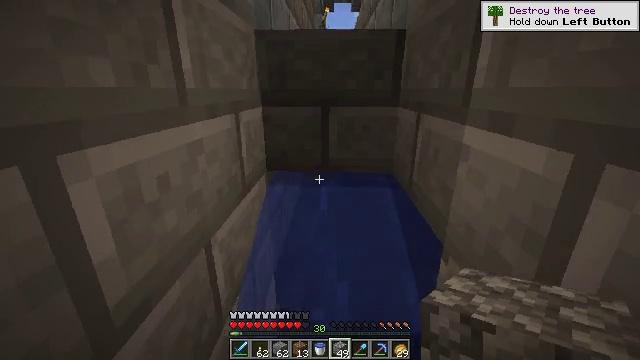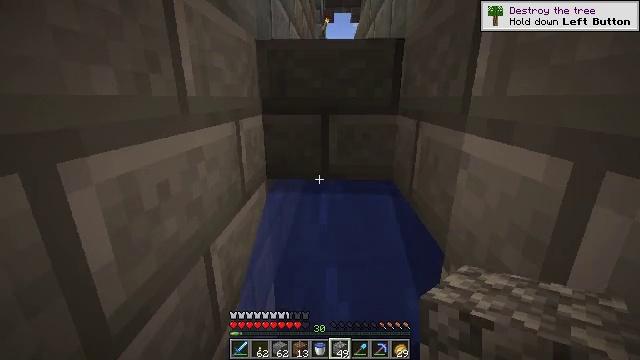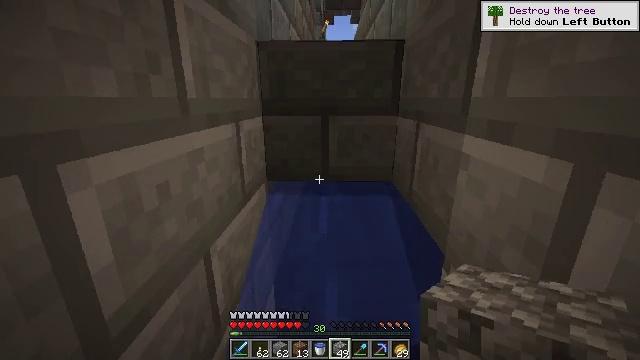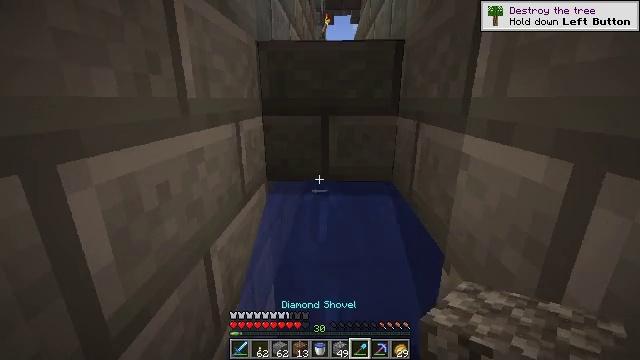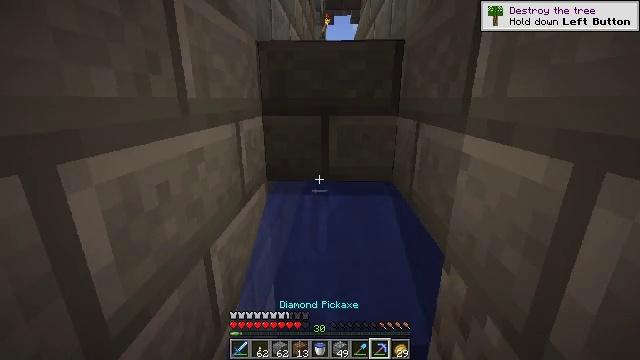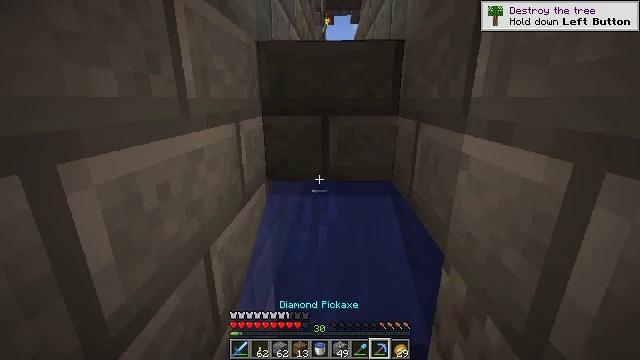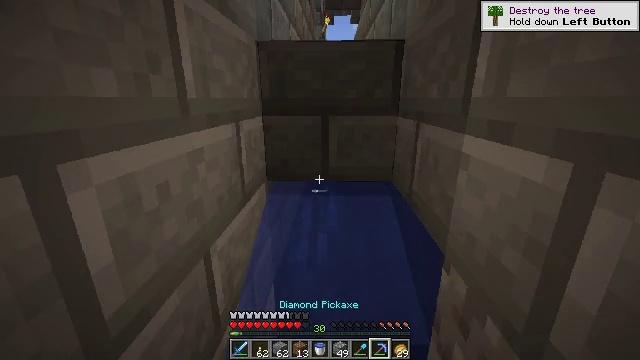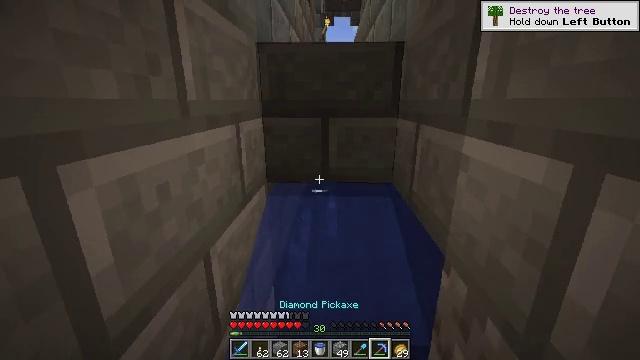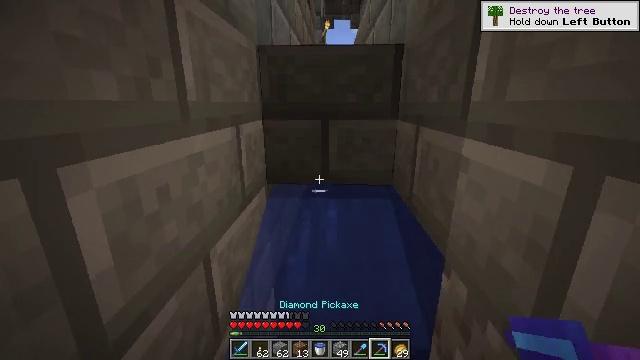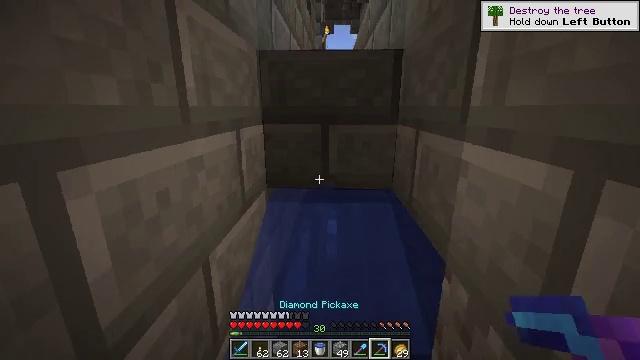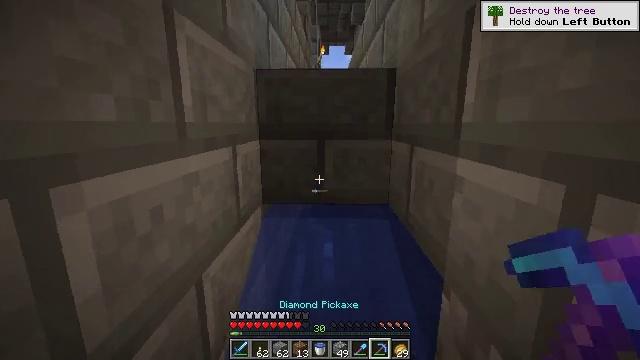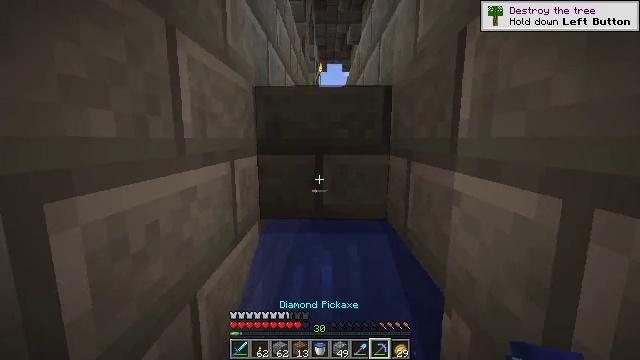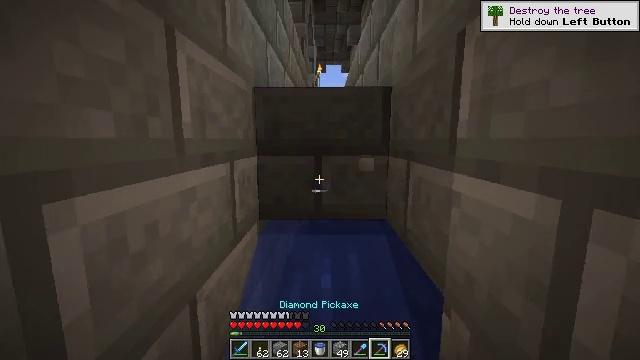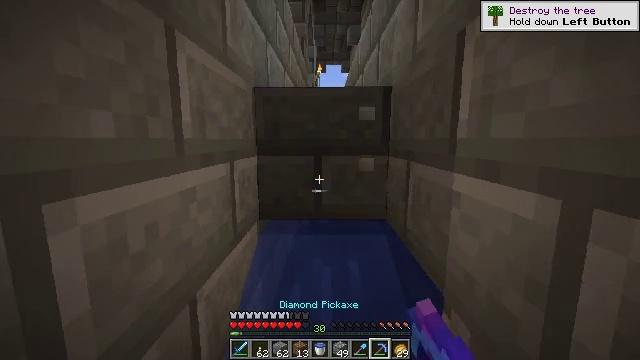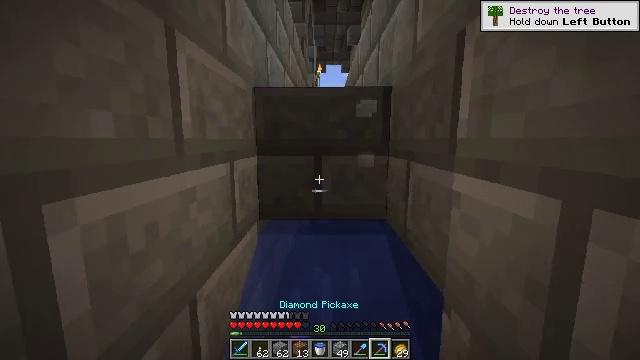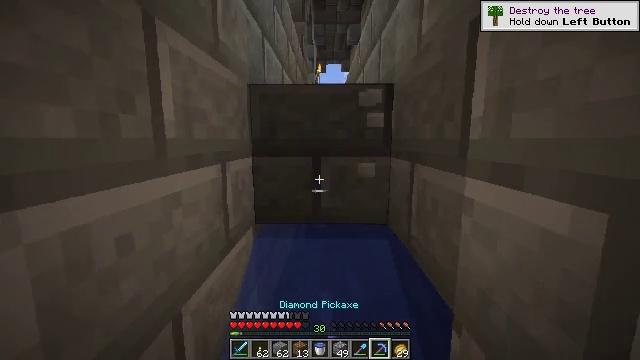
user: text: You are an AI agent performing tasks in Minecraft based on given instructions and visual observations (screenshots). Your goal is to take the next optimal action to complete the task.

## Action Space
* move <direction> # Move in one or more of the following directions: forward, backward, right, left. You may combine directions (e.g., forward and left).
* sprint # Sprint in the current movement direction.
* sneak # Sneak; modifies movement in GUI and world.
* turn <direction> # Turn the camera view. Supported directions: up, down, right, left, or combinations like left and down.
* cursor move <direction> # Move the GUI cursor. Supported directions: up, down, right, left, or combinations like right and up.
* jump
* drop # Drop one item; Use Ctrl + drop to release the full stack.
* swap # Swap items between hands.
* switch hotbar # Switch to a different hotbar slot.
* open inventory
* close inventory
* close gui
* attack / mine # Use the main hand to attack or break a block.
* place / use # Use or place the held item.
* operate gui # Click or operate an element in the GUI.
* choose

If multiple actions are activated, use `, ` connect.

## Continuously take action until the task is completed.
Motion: motion action
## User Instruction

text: Get stone bricks for construction purposes.
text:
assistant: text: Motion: turn up
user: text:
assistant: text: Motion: no_op
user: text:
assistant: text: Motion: no_op
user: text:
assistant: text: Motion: no_op
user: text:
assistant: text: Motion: no_op
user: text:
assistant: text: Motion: no_op
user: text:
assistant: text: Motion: no_op
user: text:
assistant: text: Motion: no_op
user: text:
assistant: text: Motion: no_op
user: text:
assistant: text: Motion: turn up
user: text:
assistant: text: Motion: turn up
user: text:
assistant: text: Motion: attack / mine
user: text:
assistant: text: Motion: attack / mine
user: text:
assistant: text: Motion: attack / mine
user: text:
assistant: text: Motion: move forward, attack / mine
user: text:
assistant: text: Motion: move forward, attack / mine
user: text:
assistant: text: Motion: attack / mine
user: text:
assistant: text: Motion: attack / mine
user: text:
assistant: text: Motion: attack / mine
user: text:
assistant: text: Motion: attack / mine
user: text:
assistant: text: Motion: attack / mine
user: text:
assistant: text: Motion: attack / mine
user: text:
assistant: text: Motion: attack / mine
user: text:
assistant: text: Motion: attack / mine
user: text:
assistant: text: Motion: attack / mine
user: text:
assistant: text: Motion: attack / mine
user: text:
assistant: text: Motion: attack / mine
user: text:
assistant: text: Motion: attack / mine
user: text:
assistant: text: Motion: attack / mine
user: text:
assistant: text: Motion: attack / mine